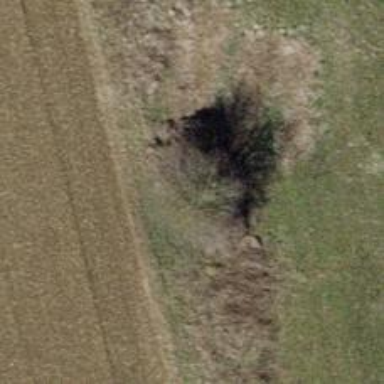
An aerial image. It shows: Broadleaved tree with lush leaves.